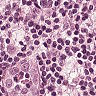
Metastatic tissue present: no